Question: This is more a question to understand a behavior rather than a specific problem.
<URL> states that numerical are stored continuous which makes preallocation important. This is not the case for cell arrays.
Are they something similar than vector or array of pointers in C++?
This would mean that prealocation is not so important since a pointer is half the size of a double (according to whos - but there surely is overhead somewhere to store the datatype of the mxArray).
Running this code:
'''
clear all
n = 1e6;
tic
A = [];
for i=1:n
A(end + 1) = 1;
end
fprintf('Numerical without preallocation %f s
',toc)
clear A
tic
A = zeros(1,n);
for i=1:n
A(i) = 1;
end
fprintf('Numerical with preallocation %f s
',toc)
clear A
tic
A = cell(0);
for i=1:n
A{end + 1} = 1;
end
fprintf('Cell without preallocation %f s
',toc)
tic
A = cell(1,n);
for i=1:n
A{i} = 1;
end
fprintf('Cell with preallocation %f s
',toc)
'''
returns:
Numerical without preallocation 0.429240 s
Numerical with preallocation 0.025236 s
Cell without preallocation 4.960297 s
Cell with preallocation 0.554257 s
There is no surprise for the numerical values. But the did surprise me since only the container of the pointers and not the data itself would need reallocation. Which should (since the pointer is smaller than a double) lead to difference of <.2s. Where does this overhead come from?
A related question would be, if I would like to make a data container for heterogeneous data in Matlab (preallocation is not possible since the final size is not known in the beginning). I think handle classes are not good since the also have huge overhead.
already looking forward to learn something
magu_
I tried out the linked list proposed by Eitan T but I think the overhead from matlab is still rather big. I tried something with an double array as data (rand(200000,1)).
I made a little plot to illustrate:

code for the graph: (I used the dlnode class from the matlab hompage as stated in the answering post)
D = rand(200000,1);
'''
s = linspace(10,20000,50);
nC = zeros(50,1);
nL = zeros(50,1);
for i = 1:50
a = cell(0);
tic
for ii = 1:s(i)
a{end + 1} = D;
end
nC(i) = toc;
a = list([]);
tic
for ii = 1:s(i)
a.insertAfter(list(D));
end
nL(i) = toc;
end
figure
plot(s,nC,'r',s,nL,'g')
xlabel('#iter')
ylabel('time (s)')
legend({'cell' 'list'})
'''
Don't get me wrong I love the idea of linked list, since there are rather flexible, but I think the overhead might be to big.
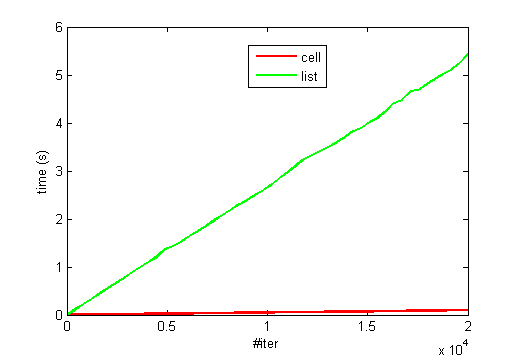
Answer: > Are cell arrays something similar to a vector or an array of pointers in C++?
Cell arrays allow storing data of different types and sizes indeed, but each cell also adds a constant overhead of 112 bytes (see <URL>. This is far more than an 8-byte double, and this is non-negligible, especially when dealing with large cell arrays as in your example.
It is reasonable to assume that a cell array is implemented as a continuous array of pointers, each pointing to the actual content of the cell.
This means that you can modify the content of each cell individually without actually resizing the cell array container itself. However, this also means that adding new cells to the cell array requires dynamic storage allocation and this is why preallocating memory for a cell array improves performance.
> A related question would be, if I would like to make a data container for heterogeneous data in Matlab (preallocation is not possible since the final size is not known in the beginning)
Not knowing the final size may indeed be a problem, but you could always preallocate a cell array with the maximum supported size necessary (if there is one), and remove the empty cells in the end. I also suggest that you look into <URL>.